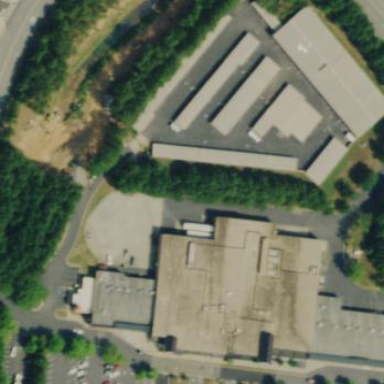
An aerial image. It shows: Storage rental shop branded as Public Storage.